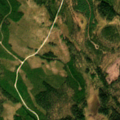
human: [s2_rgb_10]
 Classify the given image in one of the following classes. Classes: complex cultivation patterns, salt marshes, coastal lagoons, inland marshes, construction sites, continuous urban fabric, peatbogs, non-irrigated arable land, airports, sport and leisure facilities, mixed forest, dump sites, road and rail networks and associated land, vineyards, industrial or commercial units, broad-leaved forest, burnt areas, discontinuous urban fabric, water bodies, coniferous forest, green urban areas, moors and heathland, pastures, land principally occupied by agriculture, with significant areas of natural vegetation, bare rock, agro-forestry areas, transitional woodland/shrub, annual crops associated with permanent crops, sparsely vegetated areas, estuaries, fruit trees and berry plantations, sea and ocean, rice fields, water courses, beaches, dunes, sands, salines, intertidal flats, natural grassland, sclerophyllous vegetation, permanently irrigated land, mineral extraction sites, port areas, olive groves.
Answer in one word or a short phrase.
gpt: coniferous forest, mixed forest, transitional woodland/shrub